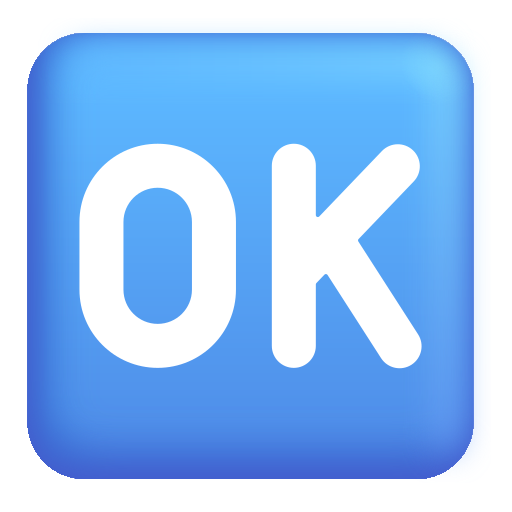
ok button color